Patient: sex M, age 70
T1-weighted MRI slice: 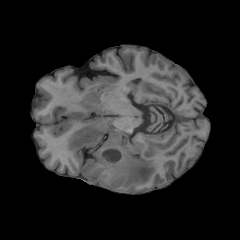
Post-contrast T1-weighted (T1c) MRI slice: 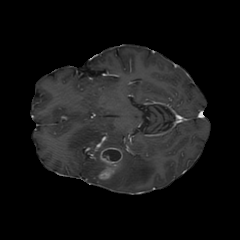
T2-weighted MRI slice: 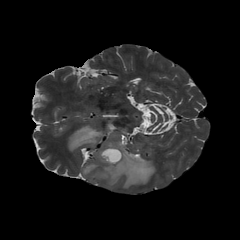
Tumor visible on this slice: yes
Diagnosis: Glioblastoma, IDH-wildtype
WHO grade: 4